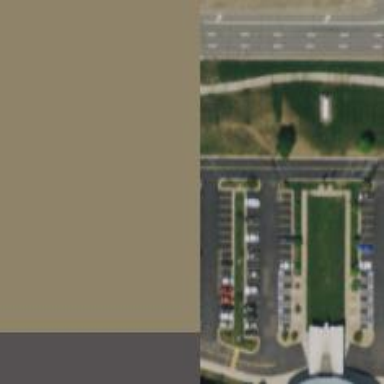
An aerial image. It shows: Parking space.